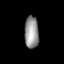
Tissue: prostate
Cell type: T cells
Senescence score: 0.7077
Nuclear area (px): 445
Mean DAPI intensity: 148.025